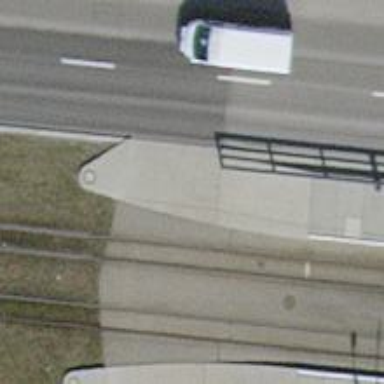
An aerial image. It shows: Railway crossing.